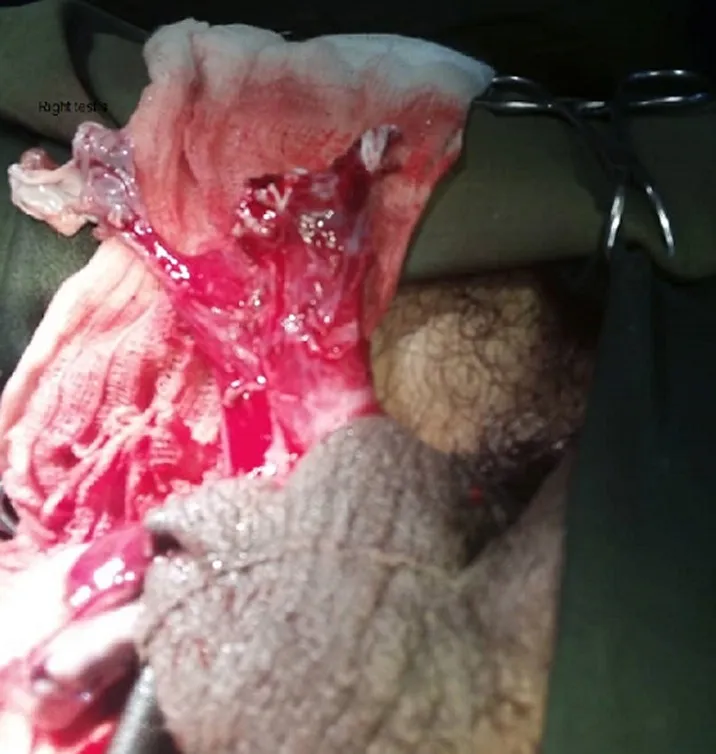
intraoperative photography showing complete damage to the right testis.
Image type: medical_photograph (other_medical_photograph)